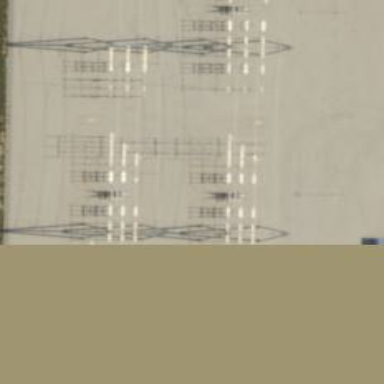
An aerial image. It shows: Switch for power supply.